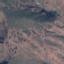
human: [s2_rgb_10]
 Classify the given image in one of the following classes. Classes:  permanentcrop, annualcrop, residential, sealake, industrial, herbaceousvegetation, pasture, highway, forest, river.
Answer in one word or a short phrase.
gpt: HerbaceousVegetation